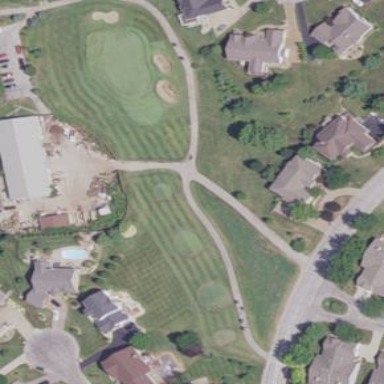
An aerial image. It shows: Golf rough area.